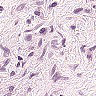
Metastatic tissue present: no